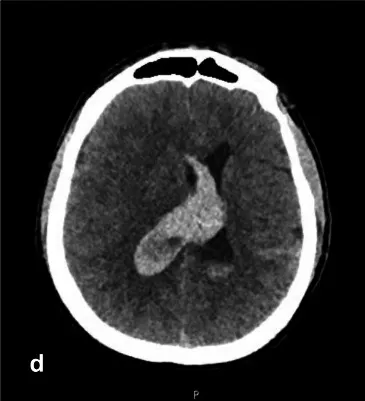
Noncontrast head computed tomography (CT) scan. Significant increase in the size of intraventricular hemorrhage with a midline shift of 10 mm.
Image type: radiology (ct)